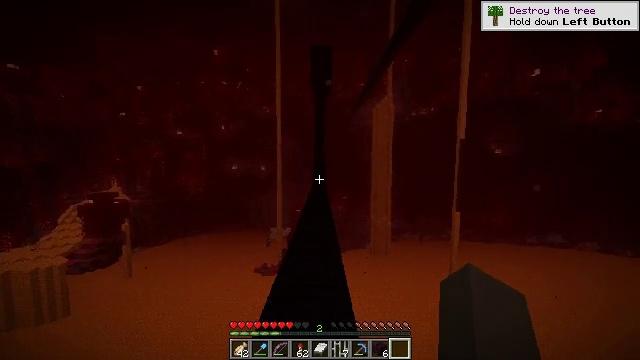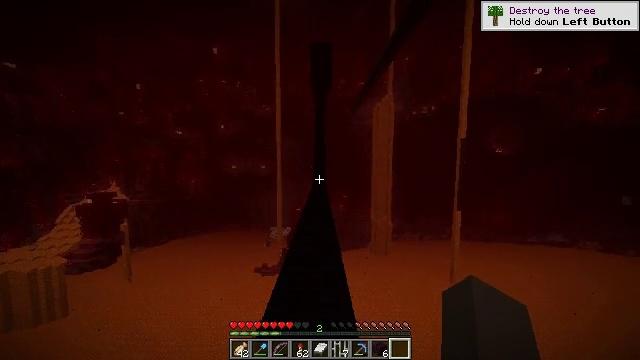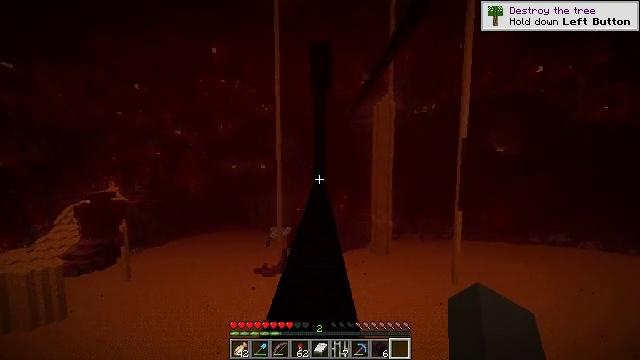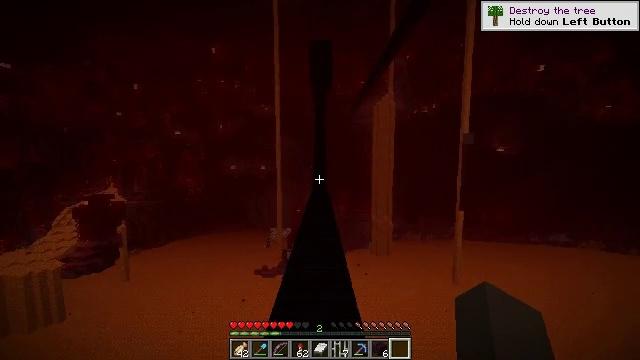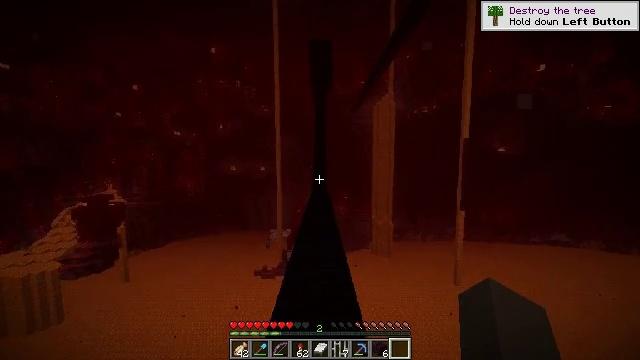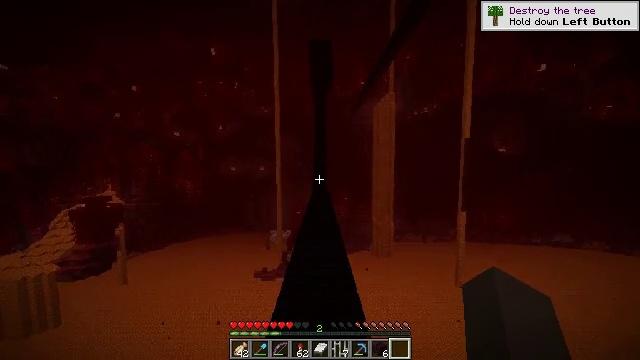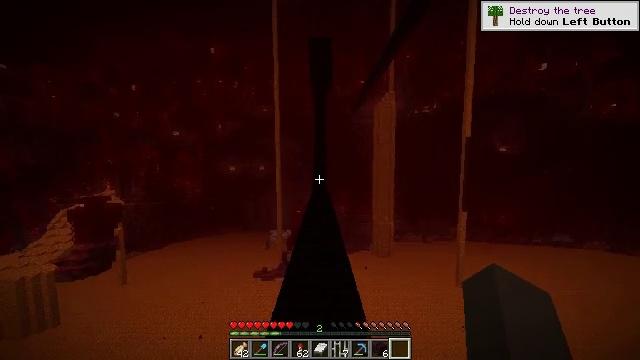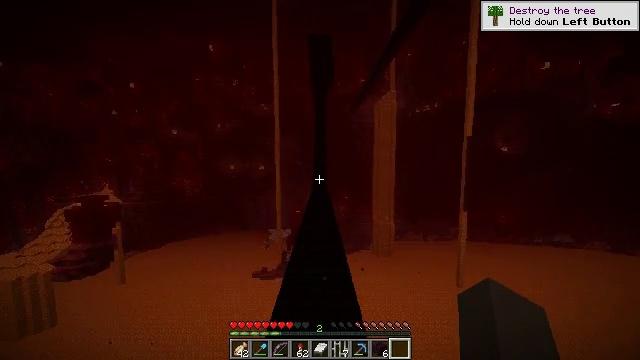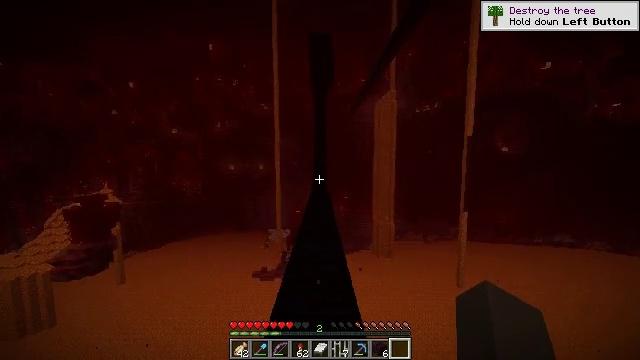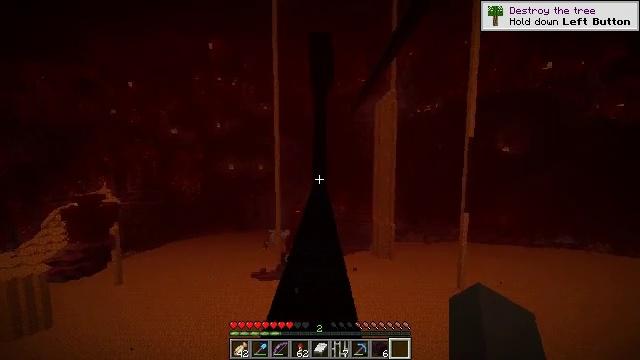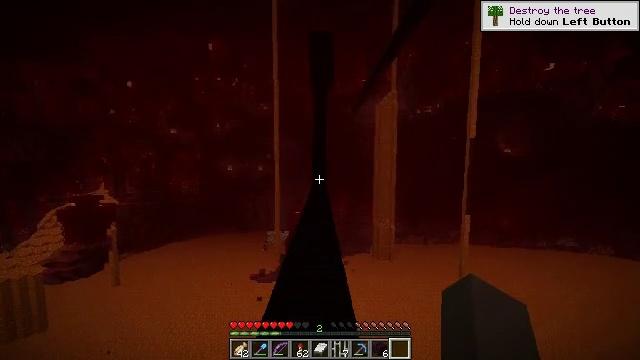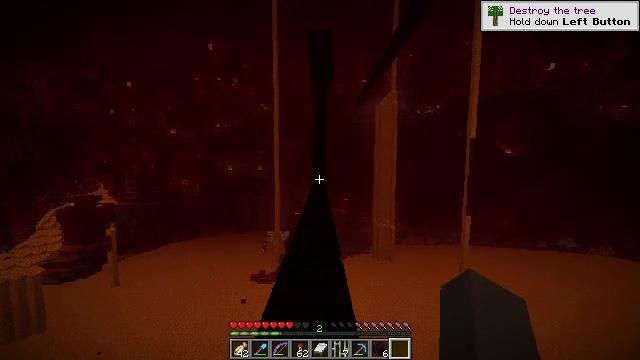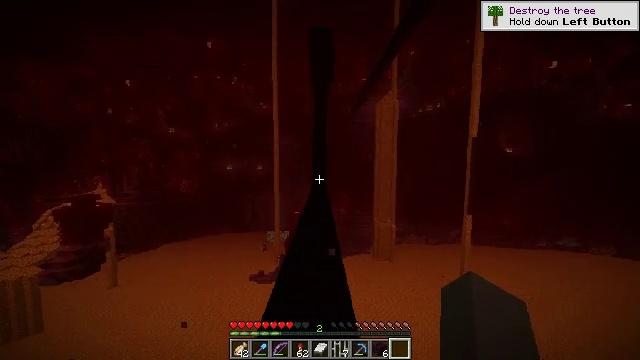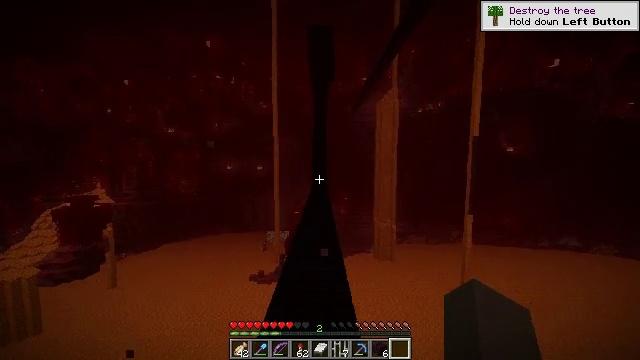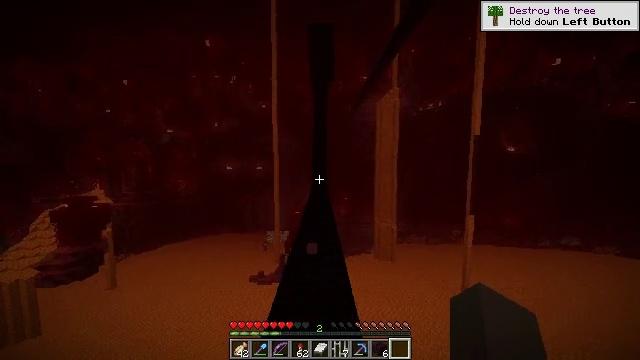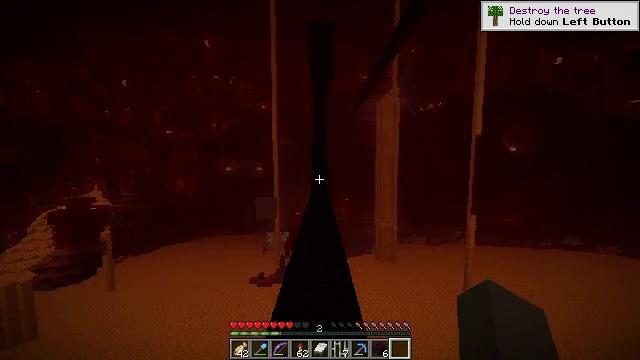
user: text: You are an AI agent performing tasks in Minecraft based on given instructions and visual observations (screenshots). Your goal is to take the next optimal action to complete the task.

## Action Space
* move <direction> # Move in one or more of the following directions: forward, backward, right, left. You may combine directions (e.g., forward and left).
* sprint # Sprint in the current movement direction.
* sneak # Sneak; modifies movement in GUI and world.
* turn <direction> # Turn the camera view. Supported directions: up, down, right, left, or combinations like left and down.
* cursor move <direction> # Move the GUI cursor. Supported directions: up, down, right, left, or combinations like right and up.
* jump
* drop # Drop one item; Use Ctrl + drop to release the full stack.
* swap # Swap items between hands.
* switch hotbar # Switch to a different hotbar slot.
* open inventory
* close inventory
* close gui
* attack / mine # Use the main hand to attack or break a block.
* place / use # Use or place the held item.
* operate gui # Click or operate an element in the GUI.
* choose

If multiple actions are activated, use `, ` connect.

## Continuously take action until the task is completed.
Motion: motion action
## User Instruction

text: Craft a nether brick slab from nether bricks.
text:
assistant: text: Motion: move forward
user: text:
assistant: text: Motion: move forward
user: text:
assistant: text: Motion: move forward
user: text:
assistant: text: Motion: move forward
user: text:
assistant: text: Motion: move forward
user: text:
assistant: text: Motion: move forward
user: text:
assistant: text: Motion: move forward
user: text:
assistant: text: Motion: move forward
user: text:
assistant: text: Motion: move forward
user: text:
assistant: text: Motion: move forward
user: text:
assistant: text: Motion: move forward
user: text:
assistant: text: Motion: move forward
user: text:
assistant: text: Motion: move forward
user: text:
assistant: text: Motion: move forward
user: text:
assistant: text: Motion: move forward
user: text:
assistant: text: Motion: move forward
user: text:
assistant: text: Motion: move forward
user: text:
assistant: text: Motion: move forward
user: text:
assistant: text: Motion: move forward
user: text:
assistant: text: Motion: move forward
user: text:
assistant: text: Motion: move forward
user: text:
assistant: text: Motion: move forward
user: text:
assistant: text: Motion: move forward
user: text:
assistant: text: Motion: move forward
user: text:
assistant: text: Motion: move forward
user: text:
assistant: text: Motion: move forward
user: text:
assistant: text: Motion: move forward
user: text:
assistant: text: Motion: move forward
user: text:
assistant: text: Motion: move forward
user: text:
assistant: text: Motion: move forward